Interaction volume radius: 10 \u00c5
Interaction volume height: 30 \u00c5
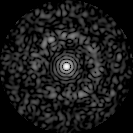
Disorder parameter: 0.8319